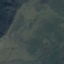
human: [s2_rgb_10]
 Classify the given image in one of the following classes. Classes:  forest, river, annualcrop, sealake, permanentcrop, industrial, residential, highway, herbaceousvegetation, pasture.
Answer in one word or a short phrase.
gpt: HerbaceousVegetation